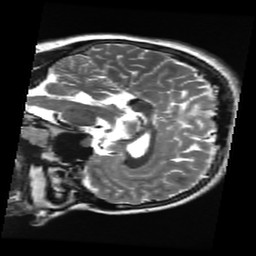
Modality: T2w
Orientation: sagittal
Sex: female
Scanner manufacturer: ge
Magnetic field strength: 3 T
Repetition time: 5 s
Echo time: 0.1017 s